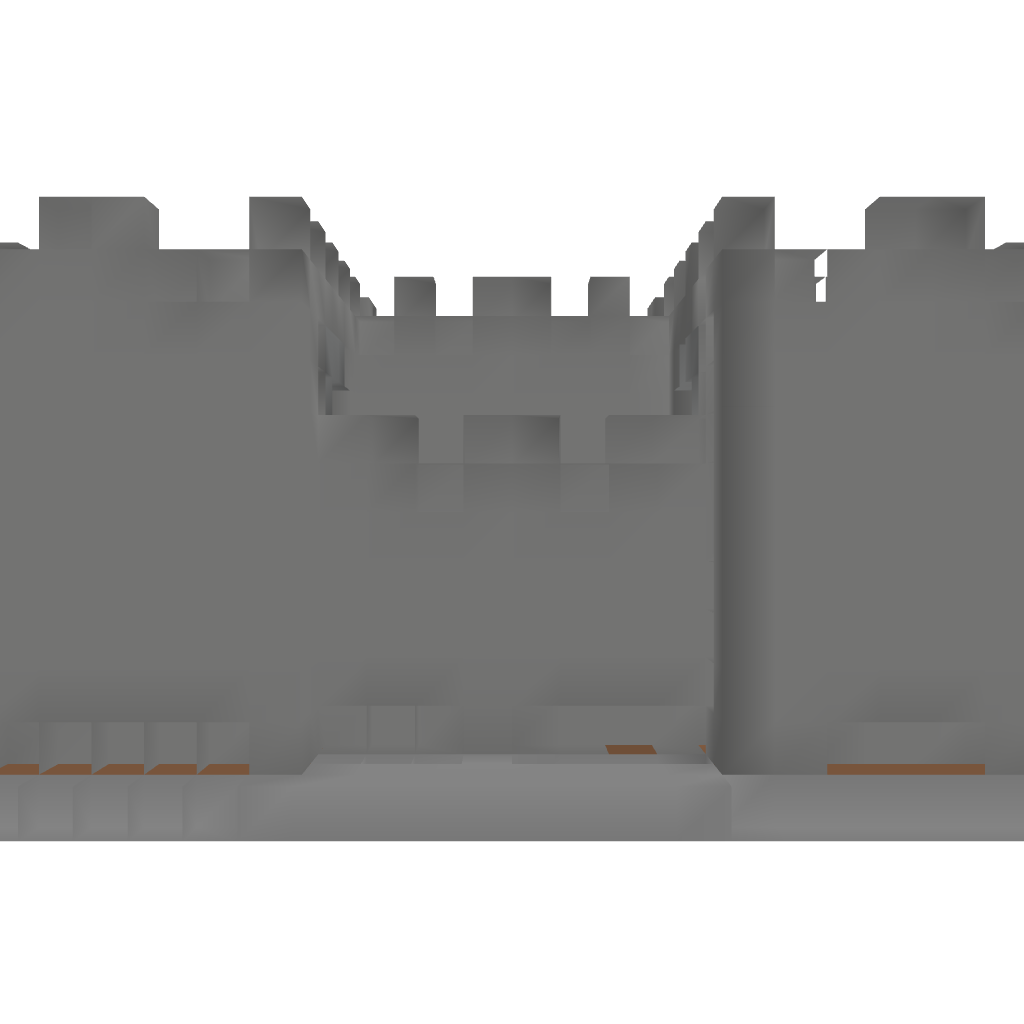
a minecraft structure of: Ultima Online Housing - Stone Keep